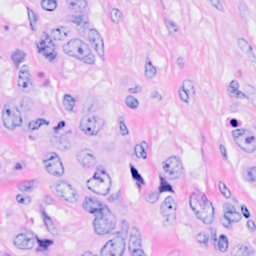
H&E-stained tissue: Breast